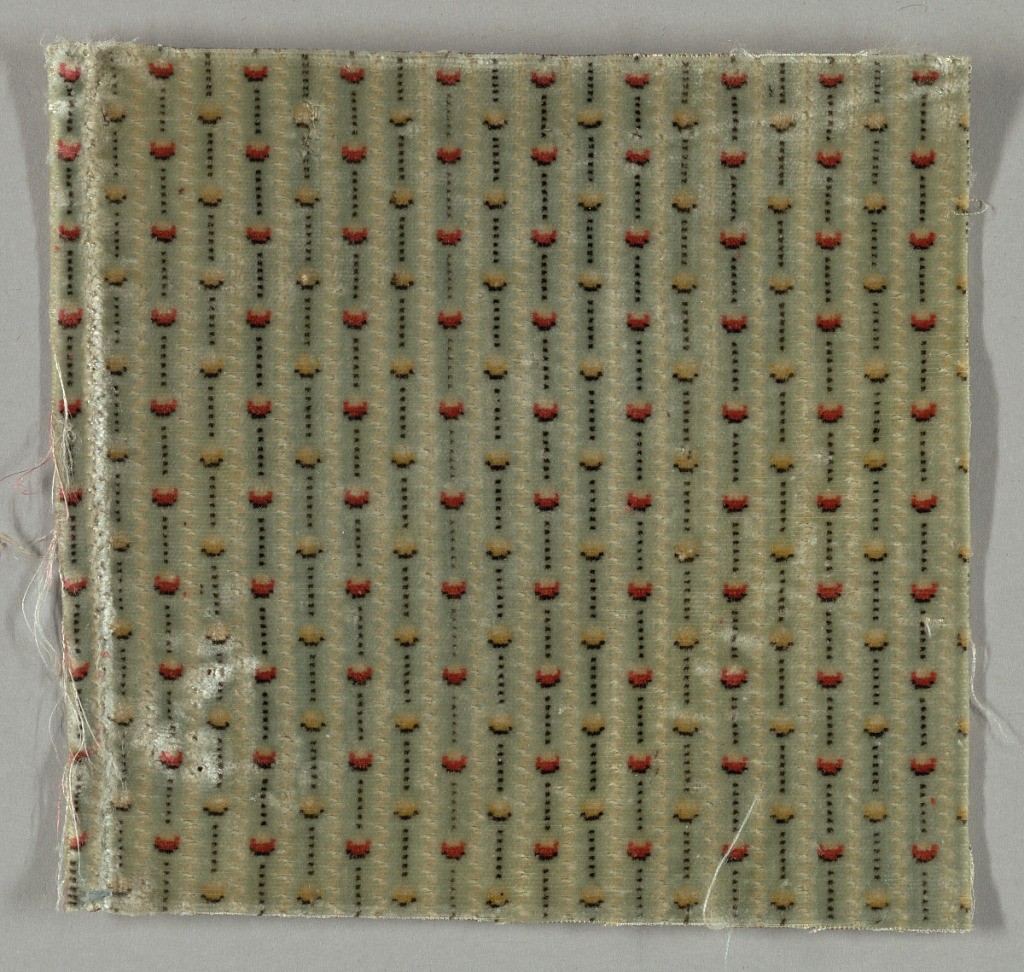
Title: Fragment
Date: late 18th century
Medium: silk Technique: cut supplementary warp pile (velvet) in a woven foundation
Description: Gray velvet fragment with a design of white stripes alternating with stripes of dots and black dashes. Dots are alternately black, orange and off-white or black, tan and off-white.